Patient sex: F
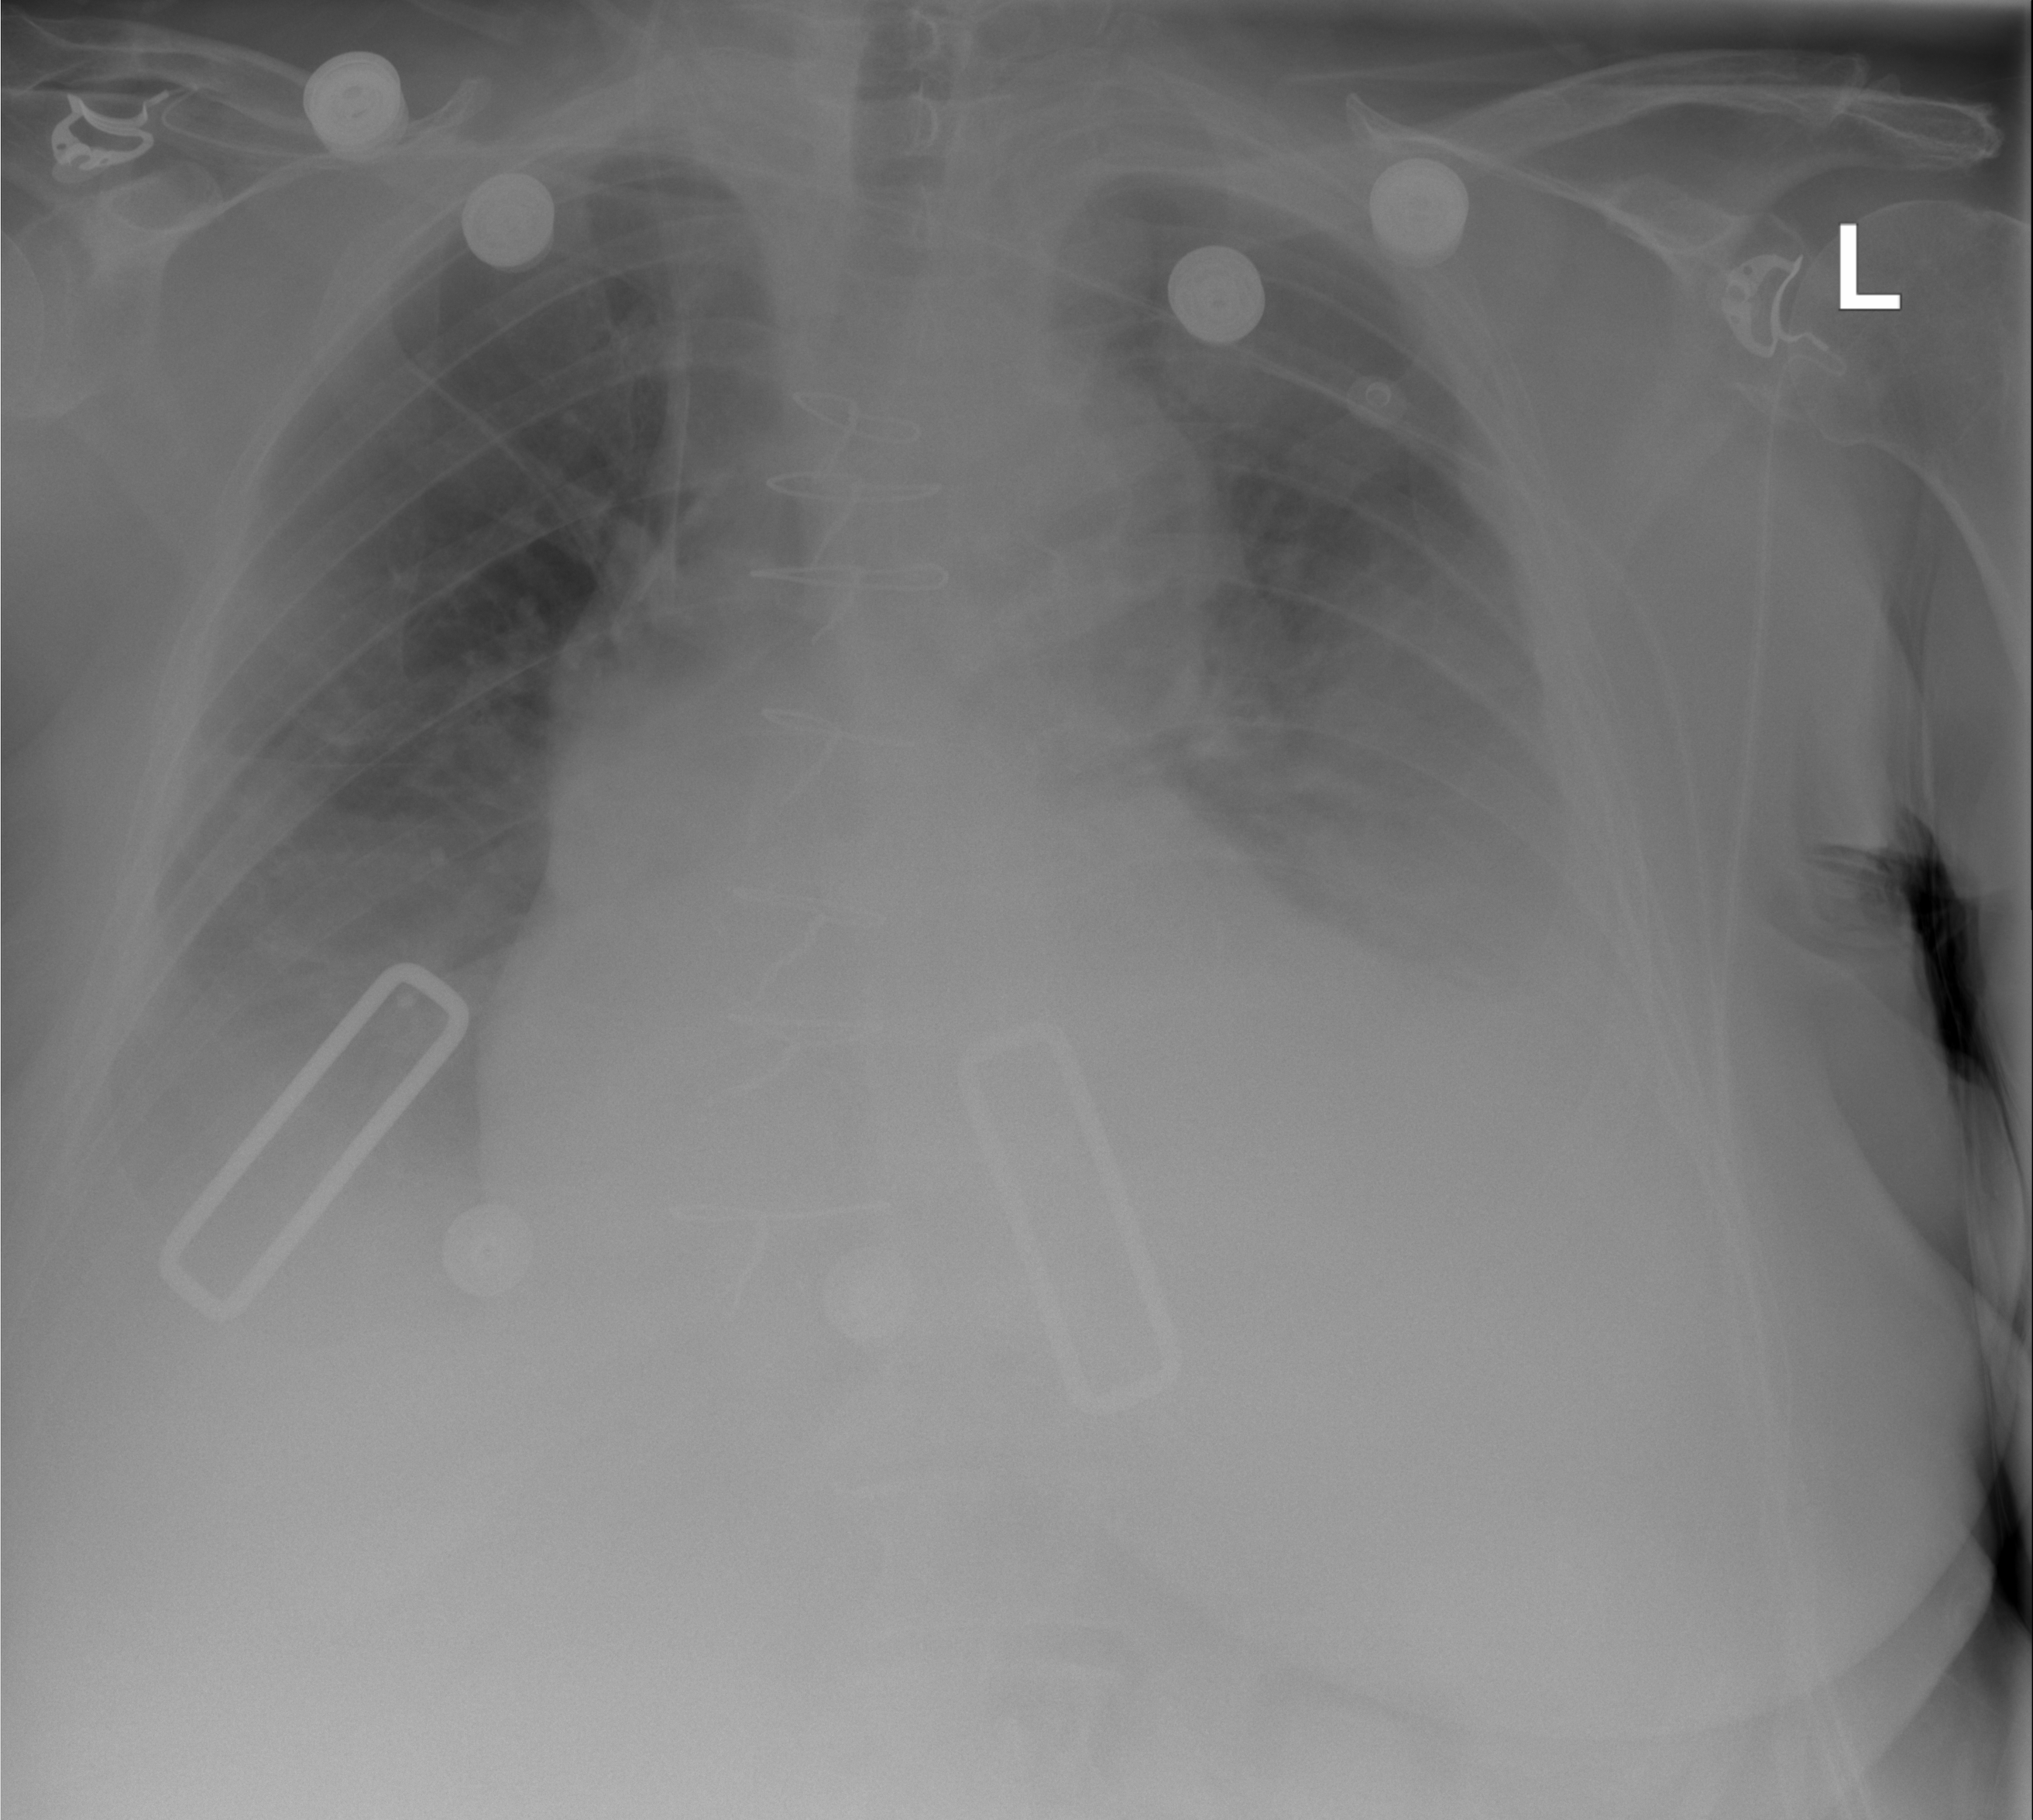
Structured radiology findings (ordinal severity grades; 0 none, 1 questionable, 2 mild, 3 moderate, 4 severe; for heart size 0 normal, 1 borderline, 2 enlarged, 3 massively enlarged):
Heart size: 0
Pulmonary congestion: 0
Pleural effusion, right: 1
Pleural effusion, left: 2
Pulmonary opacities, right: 0
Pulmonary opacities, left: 0
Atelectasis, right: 2
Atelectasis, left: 2